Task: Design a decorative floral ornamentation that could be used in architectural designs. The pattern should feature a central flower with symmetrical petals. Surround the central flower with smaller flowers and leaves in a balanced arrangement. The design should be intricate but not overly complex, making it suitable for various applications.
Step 72:
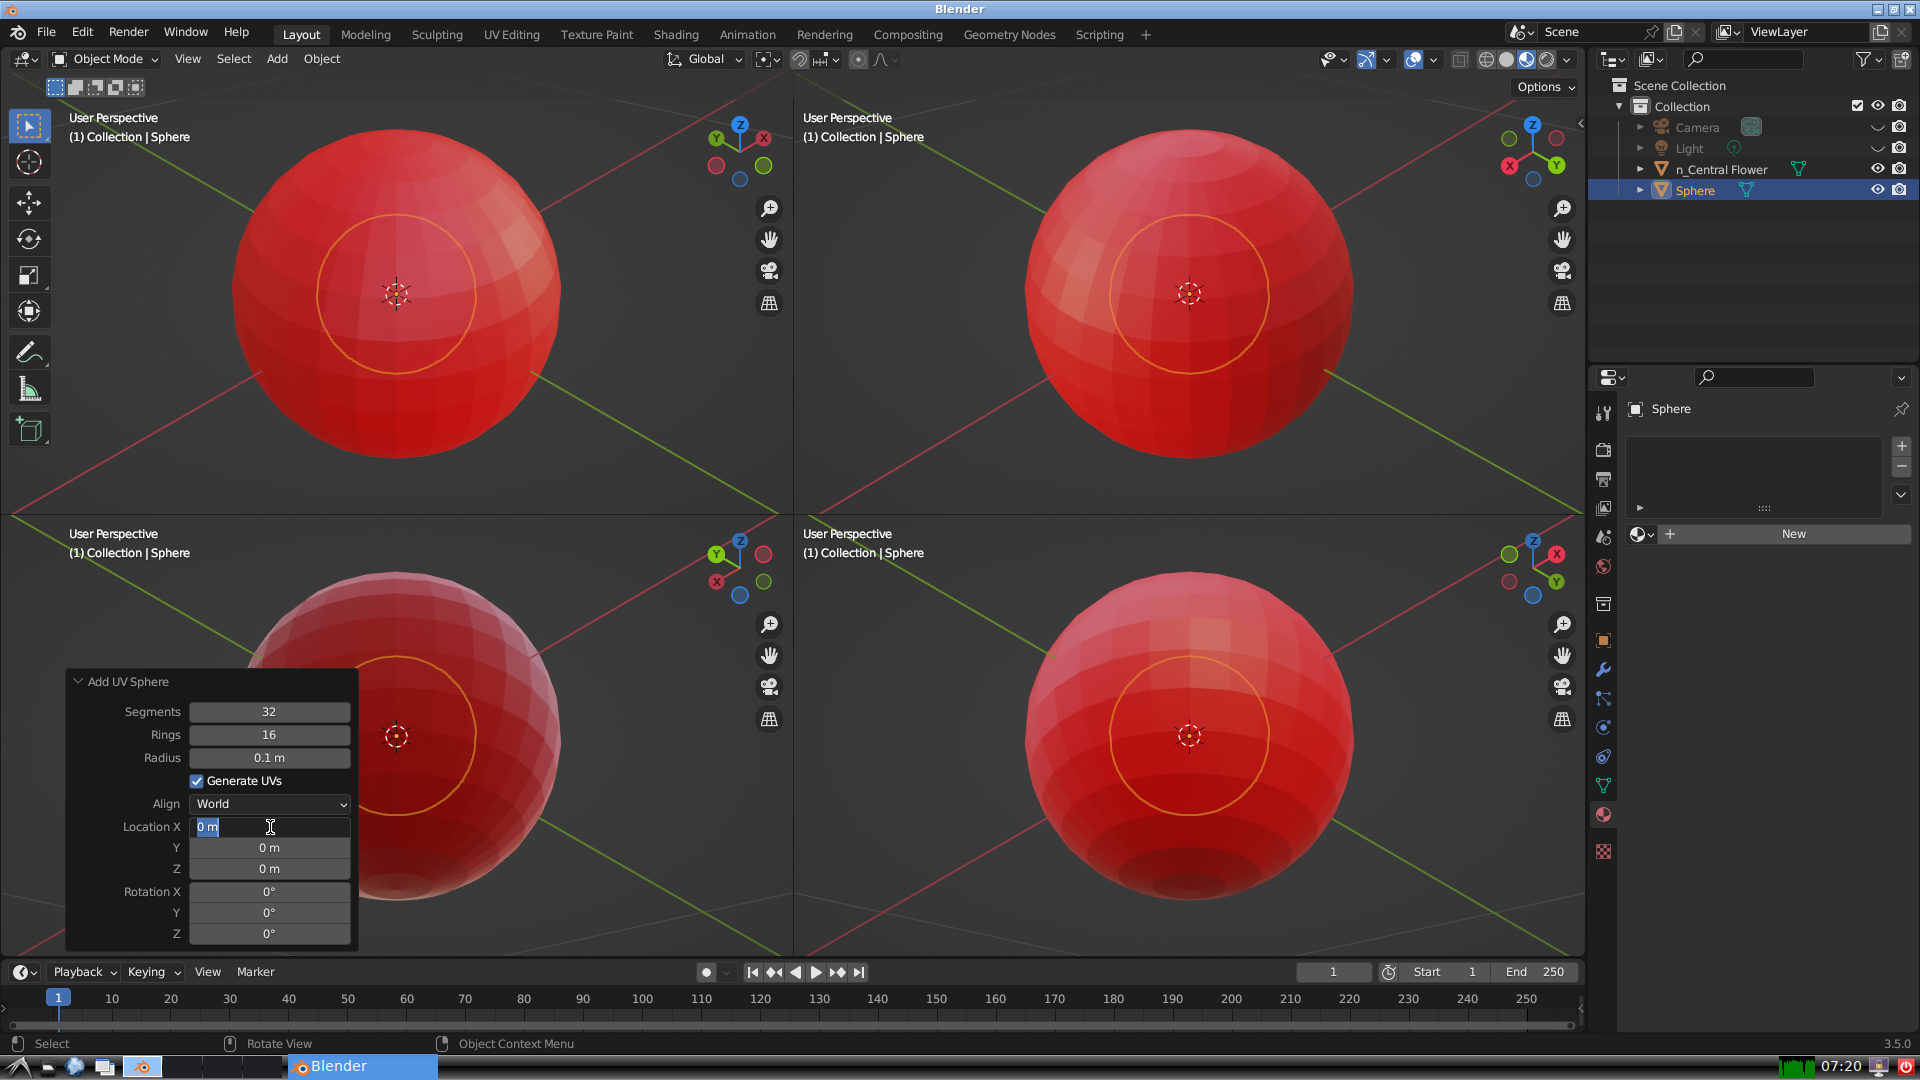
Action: input_text: 0.4